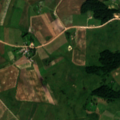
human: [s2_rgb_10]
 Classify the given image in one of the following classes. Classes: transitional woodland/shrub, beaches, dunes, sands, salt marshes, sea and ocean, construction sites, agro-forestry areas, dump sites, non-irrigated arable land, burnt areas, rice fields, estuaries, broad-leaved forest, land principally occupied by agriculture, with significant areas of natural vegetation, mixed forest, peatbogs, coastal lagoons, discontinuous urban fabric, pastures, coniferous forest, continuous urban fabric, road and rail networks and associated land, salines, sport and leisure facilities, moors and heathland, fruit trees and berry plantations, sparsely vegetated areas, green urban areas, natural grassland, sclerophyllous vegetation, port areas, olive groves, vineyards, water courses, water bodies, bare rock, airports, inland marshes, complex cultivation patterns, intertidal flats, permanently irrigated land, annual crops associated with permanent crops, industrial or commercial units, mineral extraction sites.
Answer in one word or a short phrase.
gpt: non-irrigated arable land, pastures, complex cultivation patterns, land principally occupied by agriculture, with significant areas of natural vegetation, broad-leaved forest